Field crop: maize
Growth stage: 2
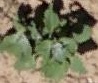
Species: chenopodium